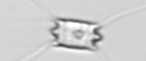
Label: Chaetoceros_didymus